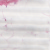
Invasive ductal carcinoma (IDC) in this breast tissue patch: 0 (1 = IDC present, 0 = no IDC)